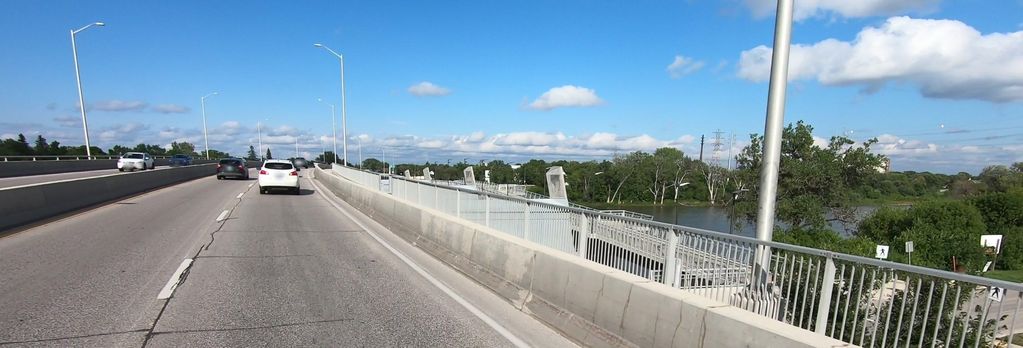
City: winnipeg